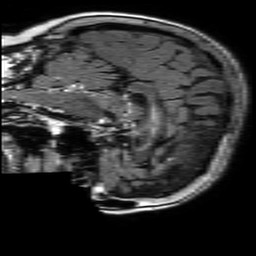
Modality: FLAIR
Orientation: sagittal
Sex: female
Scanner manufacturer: philips
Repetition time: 11 s
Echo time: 0.125 s